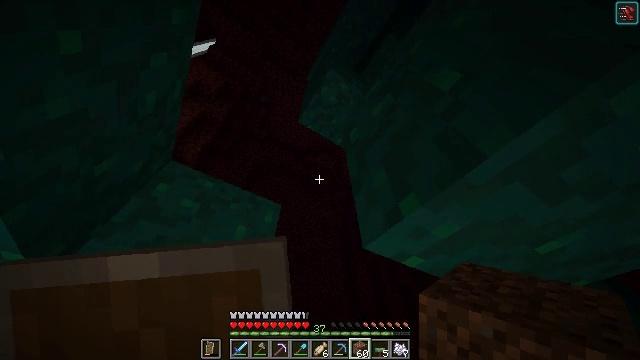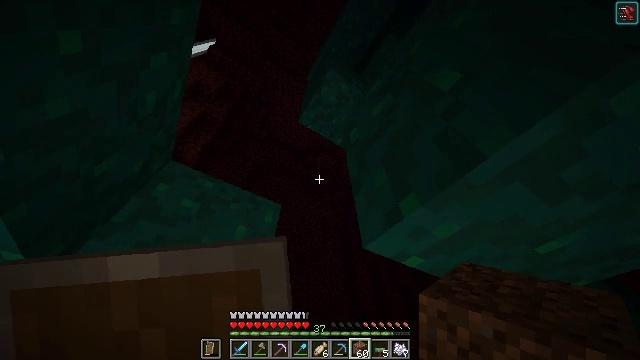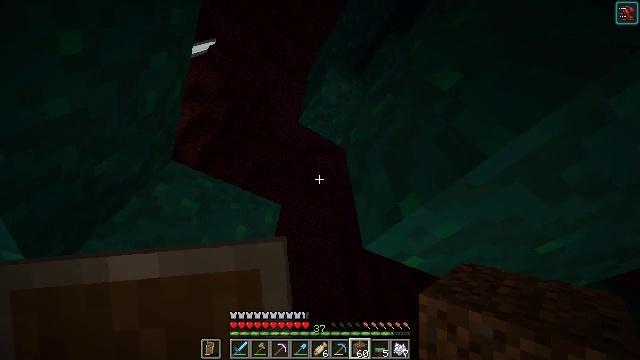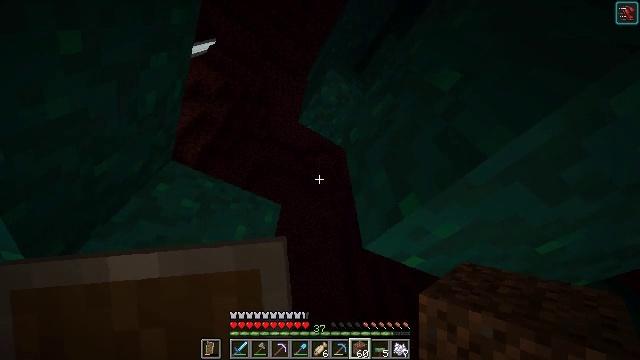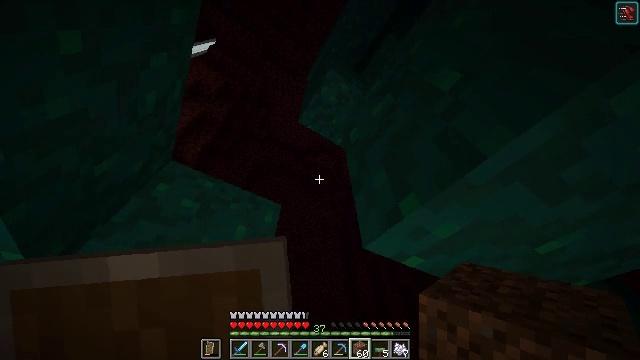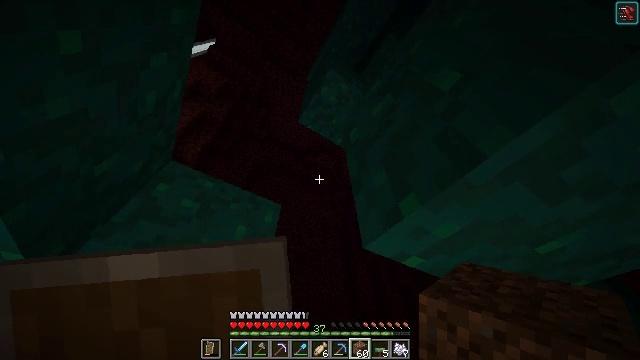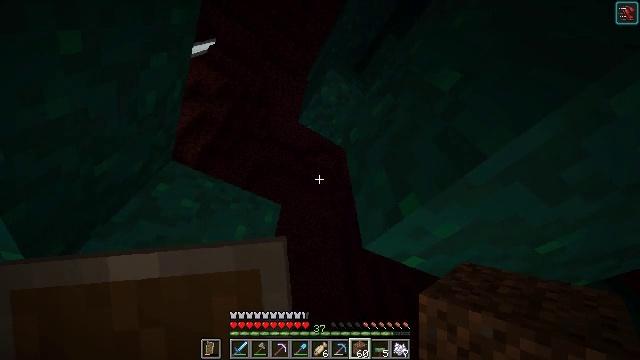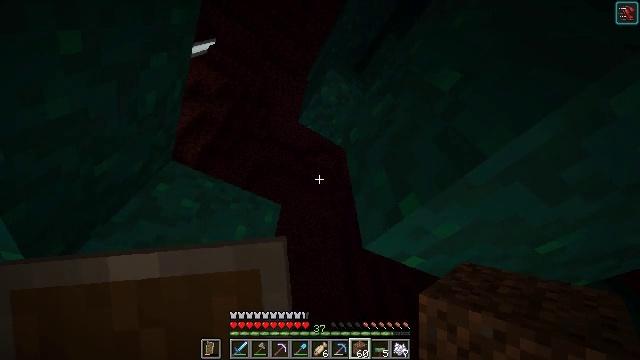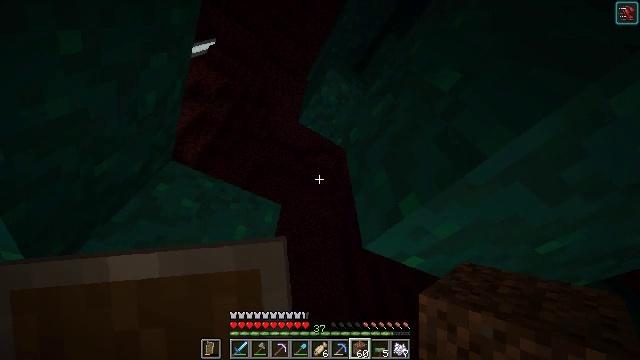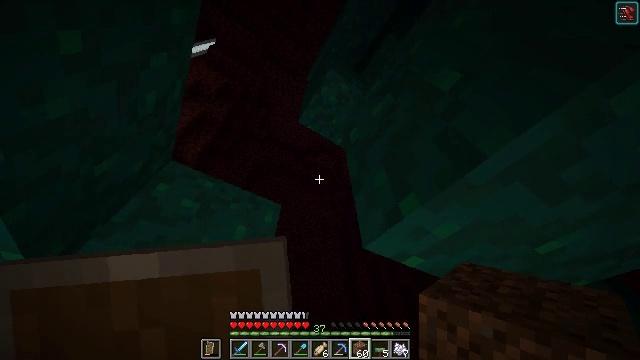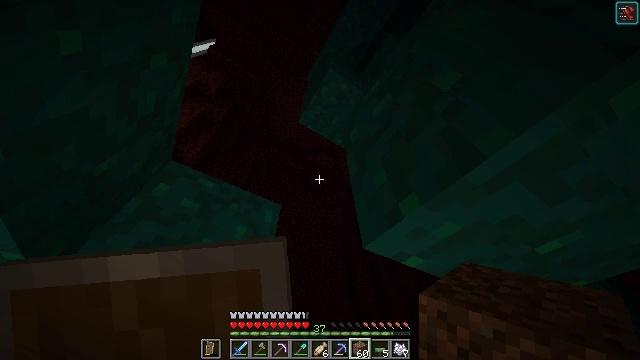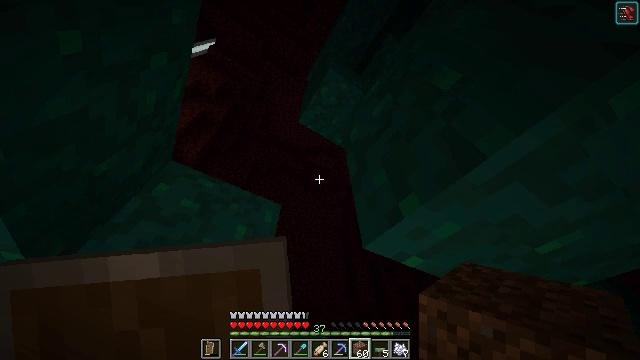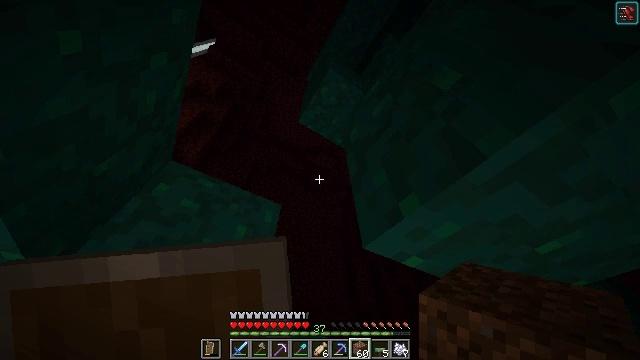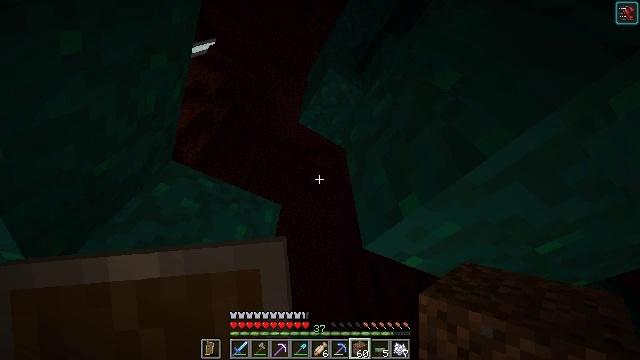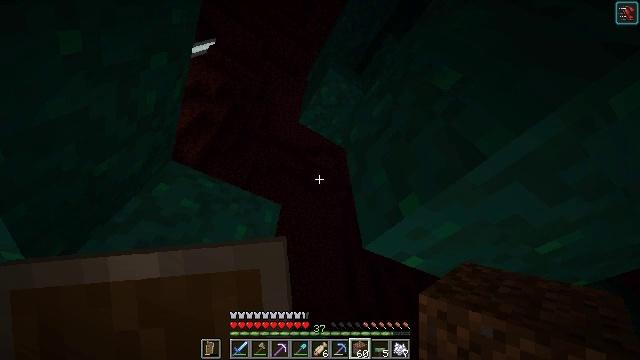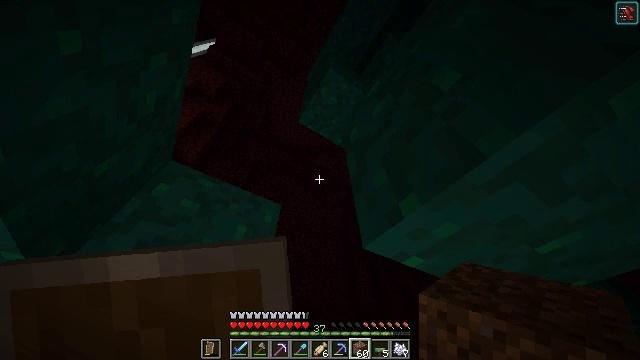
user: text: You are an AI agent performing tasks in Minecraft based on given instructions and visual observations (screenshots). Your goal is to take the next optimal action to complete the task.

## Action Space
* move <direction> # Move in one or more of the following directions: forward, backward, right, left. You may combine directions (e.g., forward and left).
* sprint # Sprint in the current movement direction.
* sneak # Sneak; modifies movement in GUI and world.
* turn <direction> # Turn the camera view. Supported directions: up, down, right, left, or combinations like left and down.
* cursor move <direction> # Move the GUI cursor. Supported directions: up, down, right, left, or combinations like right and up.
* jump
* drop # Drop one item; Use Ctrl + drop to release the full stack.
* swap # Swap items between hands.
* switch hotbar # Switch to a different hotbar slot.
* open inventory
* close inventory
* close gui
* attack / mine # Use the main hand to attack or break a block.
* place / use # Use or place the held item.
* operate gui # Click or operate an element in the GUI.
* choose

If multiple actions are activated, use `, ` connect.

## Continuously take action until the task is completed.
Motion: motion action
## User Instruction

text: Harvest the warped wart block in the Nether.
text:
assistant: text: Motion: no_op
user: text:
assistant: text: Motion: no_op
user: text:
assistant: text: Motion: no_op
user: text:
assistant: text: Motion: no_op
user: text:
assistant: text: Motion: no_op
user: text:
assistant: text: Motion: no_op
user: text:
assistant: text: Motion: no_op
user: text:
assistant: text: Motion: no_op
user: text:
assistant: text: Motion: no_op
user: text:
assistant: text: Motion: no_op
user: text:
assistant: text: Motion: no_op
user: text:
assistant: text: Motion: no_op
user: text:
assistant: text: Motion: no_op
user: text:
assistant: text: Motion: no_op
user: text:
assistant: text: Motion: no_op
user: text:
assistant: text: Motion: no_op
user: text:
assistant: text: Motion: no_op
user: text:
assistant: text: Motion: no_op
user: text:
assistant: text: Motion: no_op
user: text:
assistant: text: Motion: no_op
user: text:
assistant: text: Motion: no_op
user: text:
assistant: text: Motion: no_op
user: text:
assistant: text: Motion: no_op
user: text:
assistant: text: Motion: no_op
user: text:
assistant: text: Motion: no_op
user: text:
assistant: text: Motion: no_op
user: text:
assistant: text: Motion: no_op
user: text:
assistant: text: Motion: no_op
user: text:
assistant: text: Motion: no_op
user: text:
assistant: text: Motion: no_op